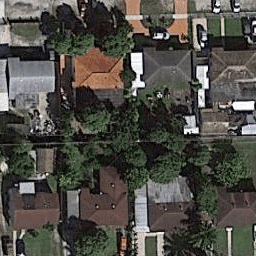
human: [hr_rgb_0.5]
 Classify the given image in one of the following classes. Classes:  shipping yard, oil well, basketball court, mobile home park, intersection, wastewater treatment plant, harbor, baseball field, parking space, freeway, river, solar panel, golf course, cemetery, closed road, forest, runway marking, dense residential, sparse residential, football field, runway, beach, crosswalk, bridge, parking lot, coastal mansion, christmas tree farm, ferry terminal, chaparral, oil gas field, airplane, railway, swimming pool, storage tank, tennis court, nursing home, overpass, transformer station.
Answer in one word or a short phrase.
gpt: dense residential